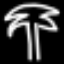
Label: palm tree